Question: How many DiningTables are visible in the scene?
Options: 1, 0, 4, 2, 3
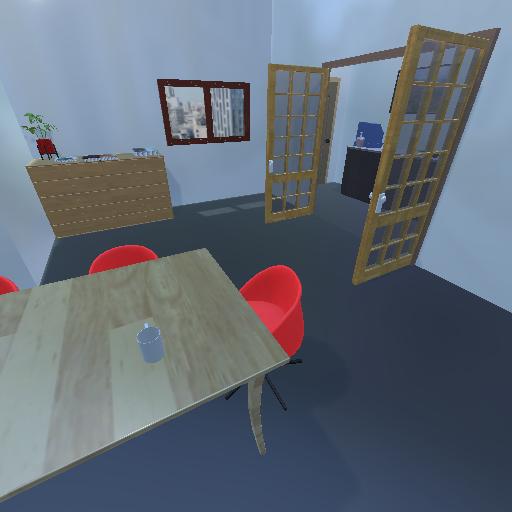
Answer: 1